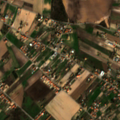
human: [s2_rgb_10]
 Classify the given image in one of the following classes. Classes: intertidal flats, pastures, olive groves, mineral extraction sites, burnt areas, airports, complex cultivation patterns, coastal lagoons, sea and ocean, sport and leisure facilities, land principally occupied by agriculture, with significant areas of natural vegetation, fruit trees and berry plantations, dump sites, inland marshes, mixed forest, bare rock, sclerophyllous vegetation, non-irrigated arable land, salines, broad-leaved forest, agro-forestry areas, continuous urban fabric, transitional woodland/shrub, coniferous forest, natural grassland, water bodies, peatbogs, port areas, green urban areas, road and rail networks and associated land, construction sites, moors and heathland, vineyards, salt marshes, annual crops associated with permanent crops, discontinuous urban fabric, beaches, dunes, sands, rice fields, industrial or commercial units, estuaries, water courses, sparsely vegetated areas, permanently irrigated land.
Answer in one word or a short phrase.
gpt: discontinuous urban fabric, permanently irrigated land, complex cultivation patterns